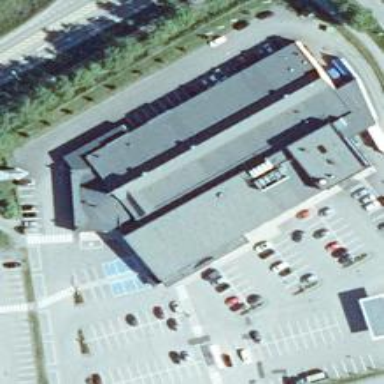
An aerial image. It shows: Supermarket.